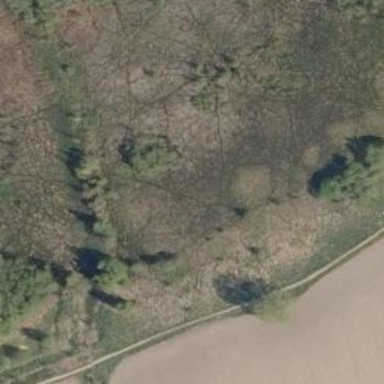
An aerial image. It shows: Bog wetland area.